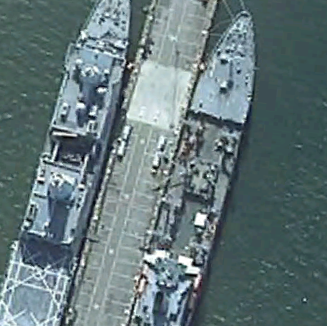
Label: combat